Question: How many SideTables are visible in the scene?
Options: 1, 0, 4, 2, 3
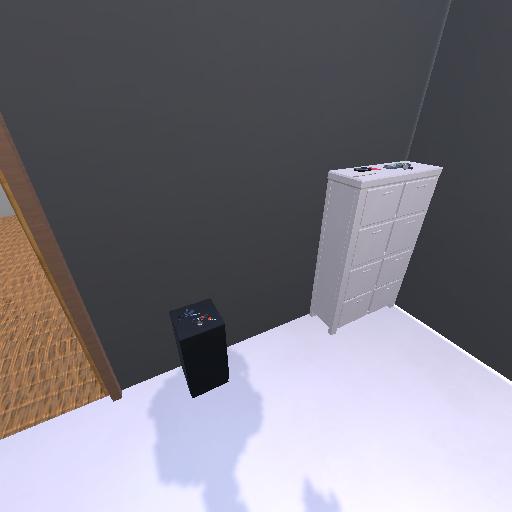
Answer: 1